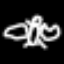
Label: angel